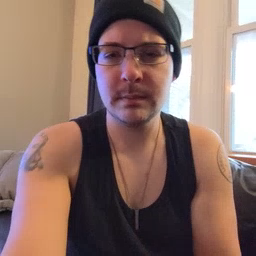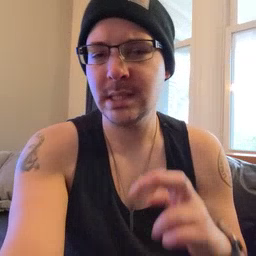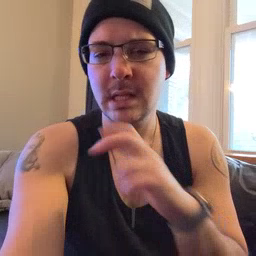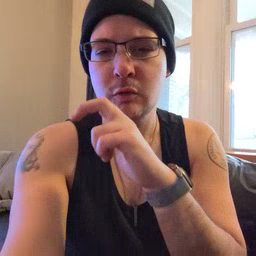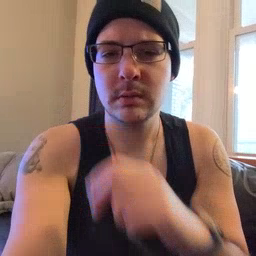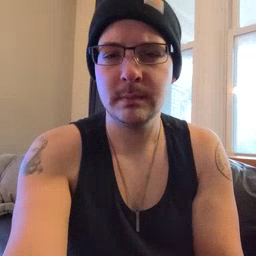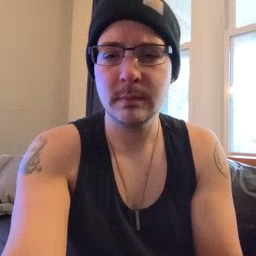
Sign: stairs